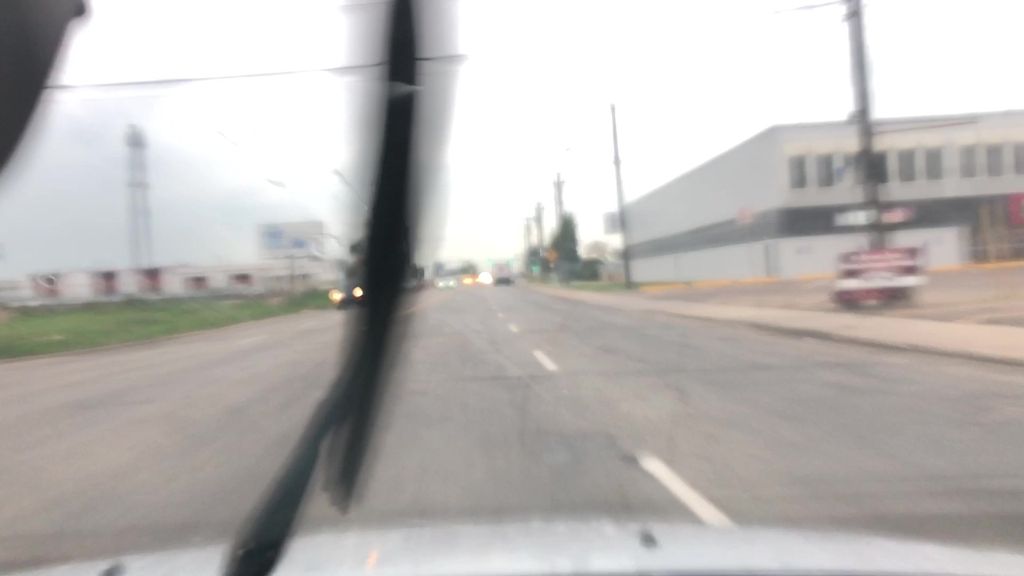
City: edmonton